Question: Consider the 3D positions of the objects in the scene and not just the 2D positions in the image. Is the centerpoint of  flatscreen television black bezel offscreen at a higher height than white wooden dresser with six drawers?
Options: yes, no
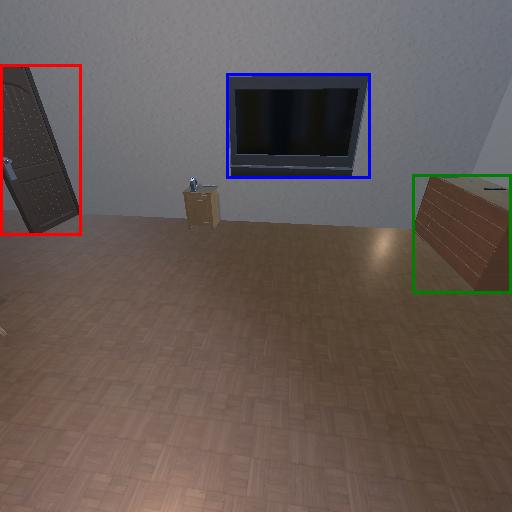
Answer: yes